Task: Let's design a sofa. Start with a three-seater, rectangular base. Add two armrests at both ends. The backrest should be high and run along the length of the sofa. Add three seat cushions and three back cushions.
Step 487:
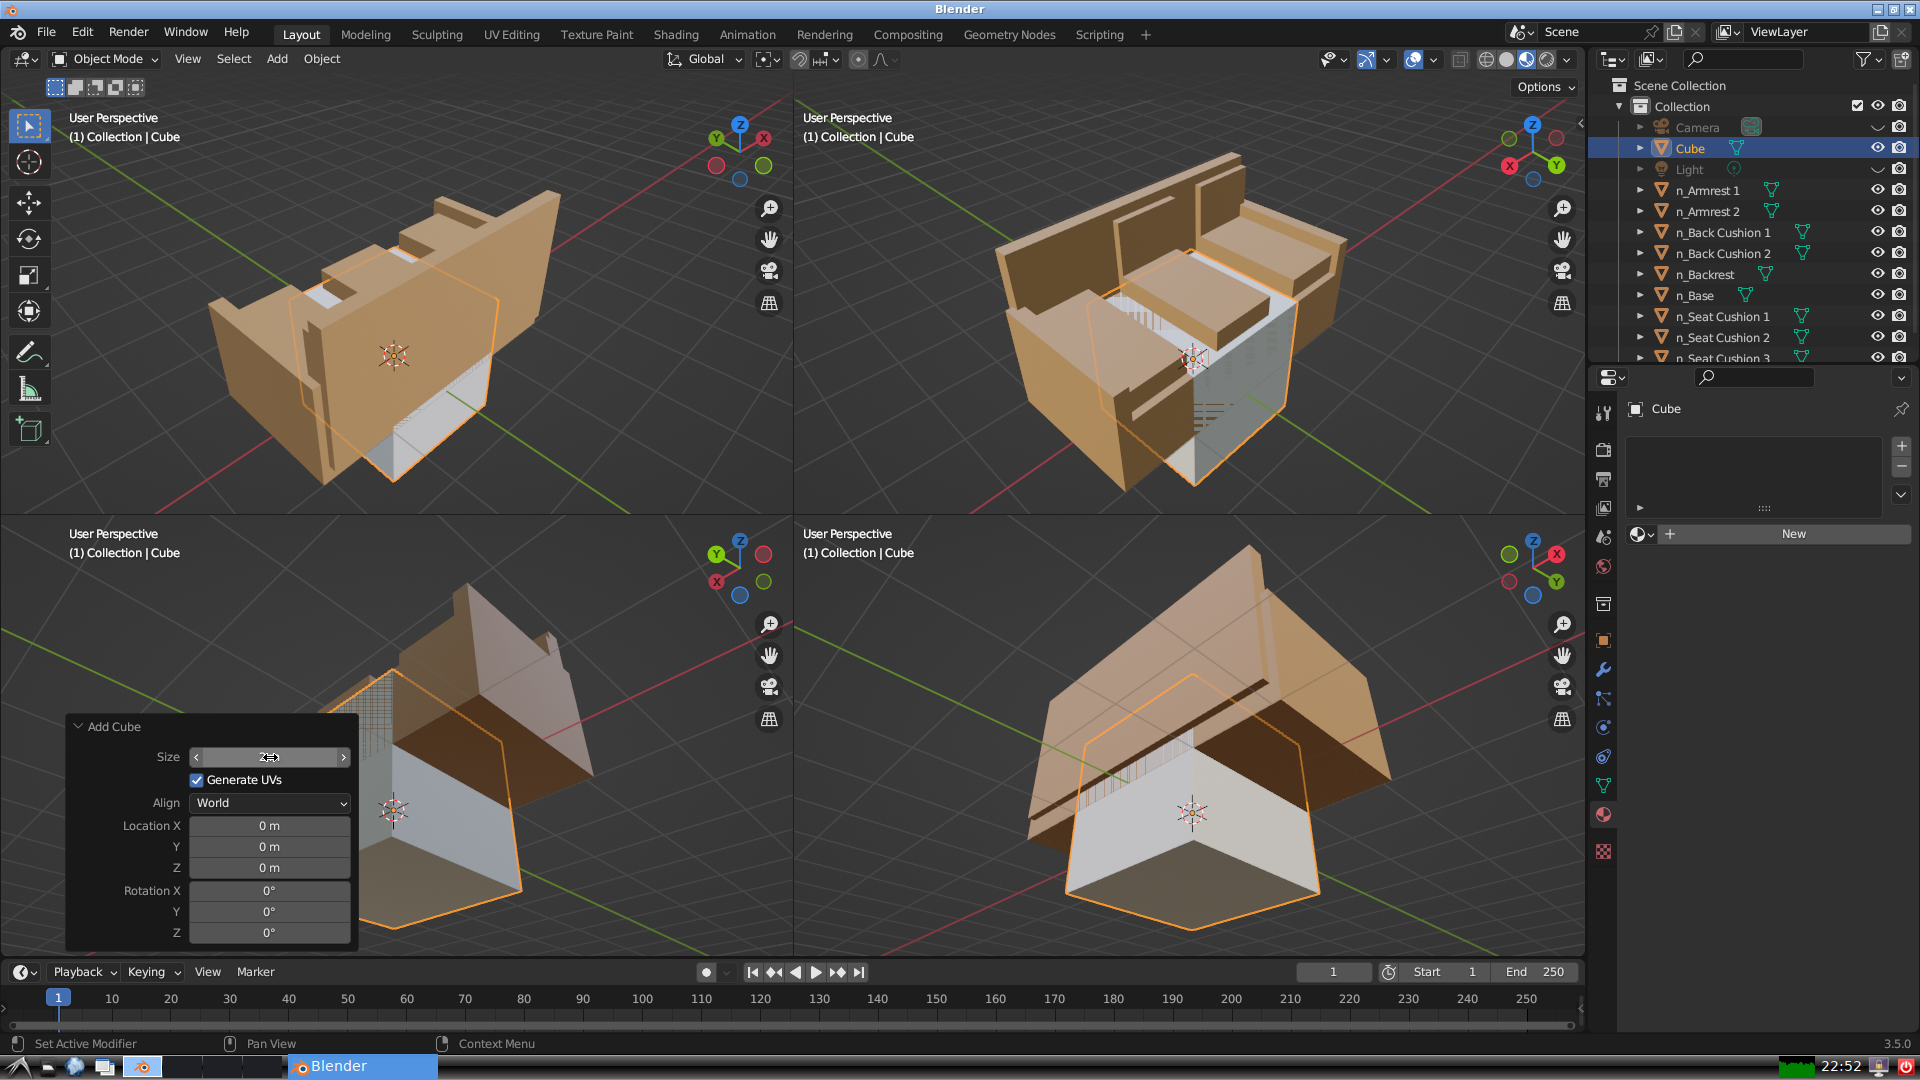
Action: click: no